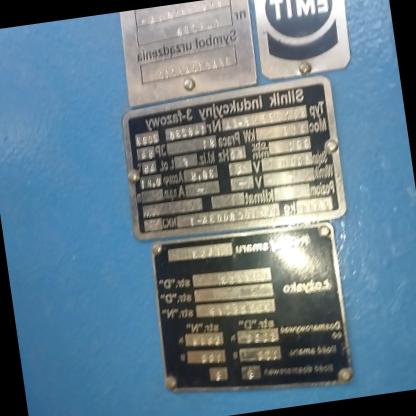
Klasa: tabliczka-znamionowa